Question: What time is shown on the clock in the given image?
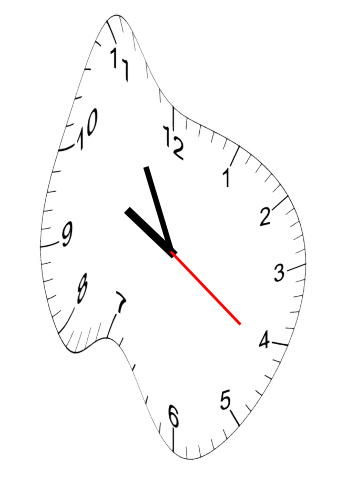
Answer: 09:55:21